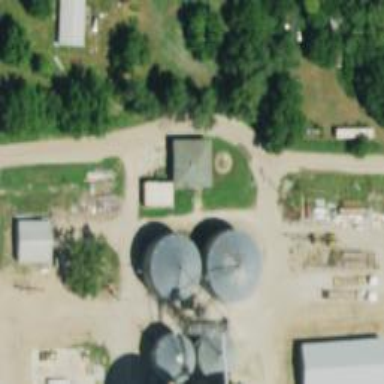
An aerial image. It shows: Silo.